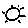
Label: sun